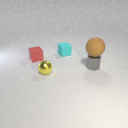
small gray metal cylinder in front of small red rubber cube